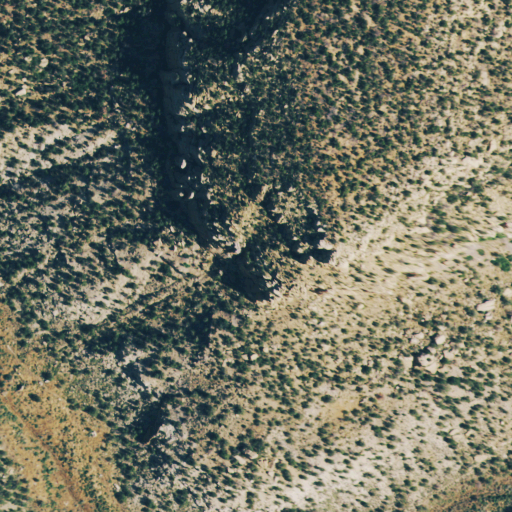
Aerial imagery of valley in Colorado named Spruce Tree Canyon containing shrub and evergreen forest